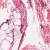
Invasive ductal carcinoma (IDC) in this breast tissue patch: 0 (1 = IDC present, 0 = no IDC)